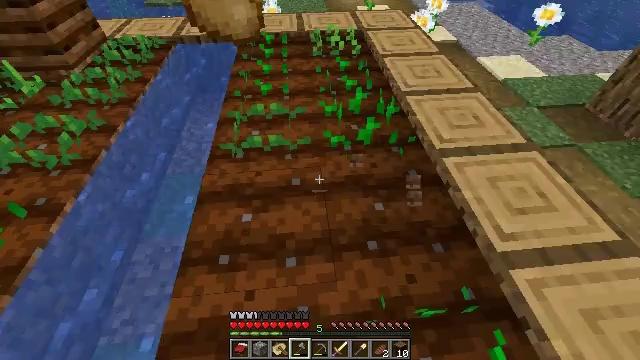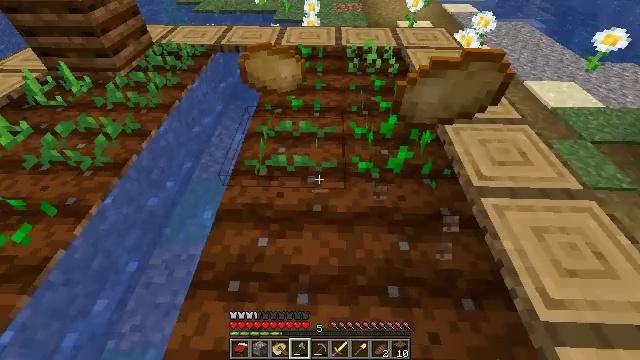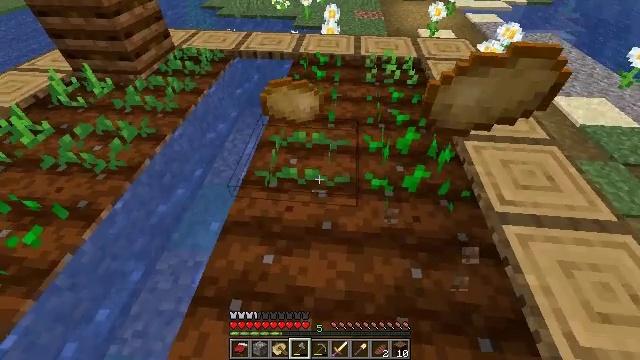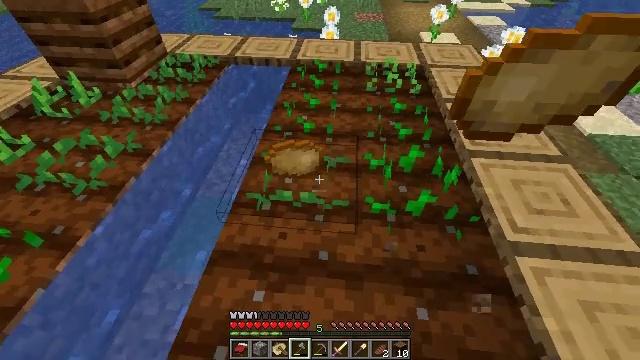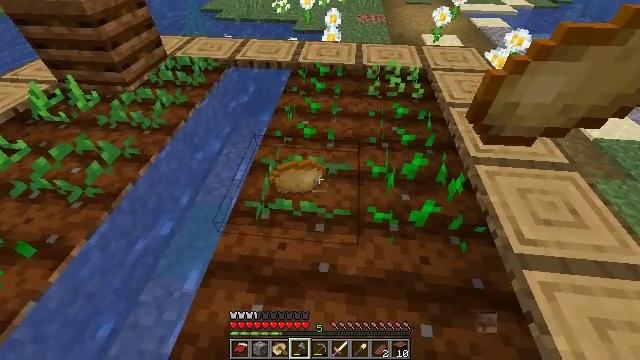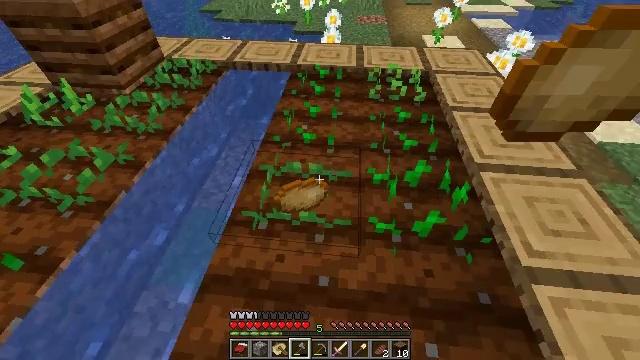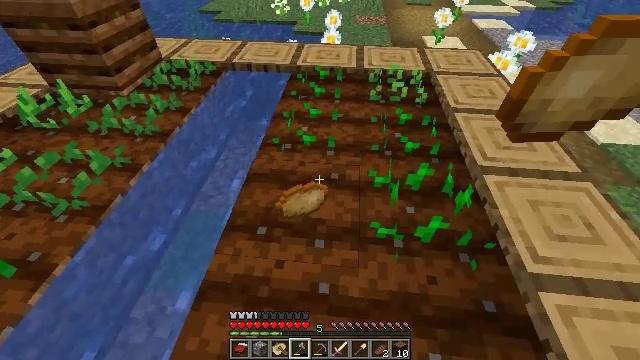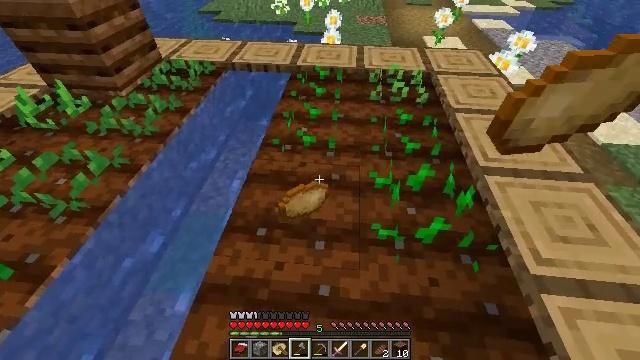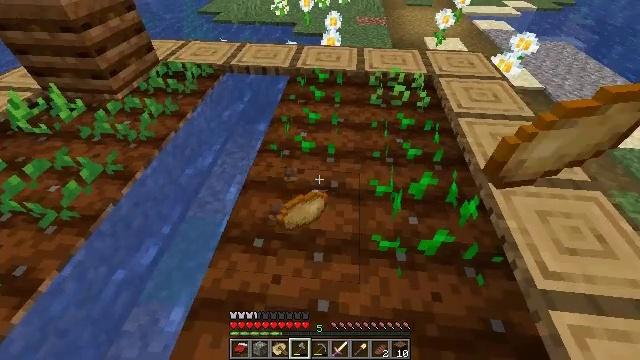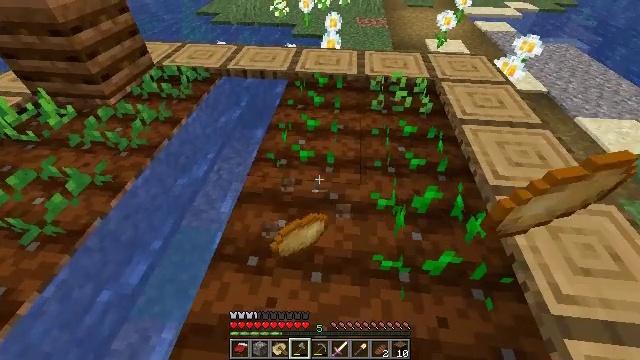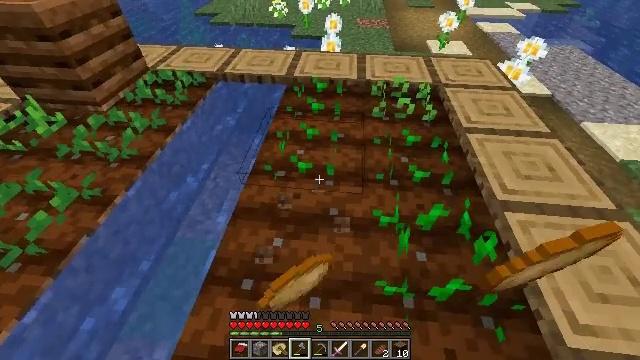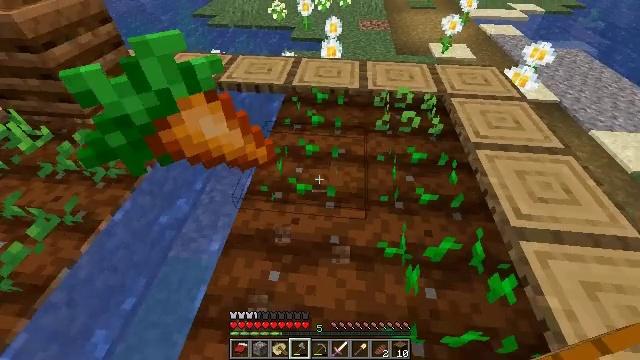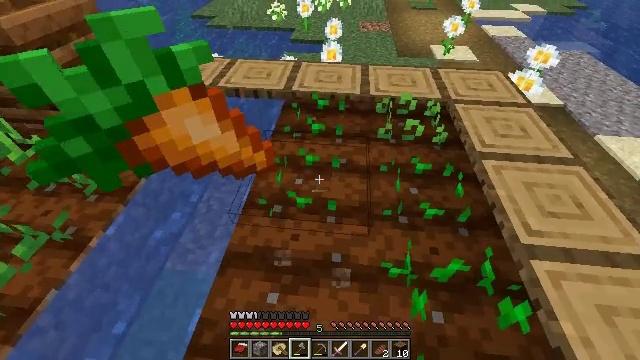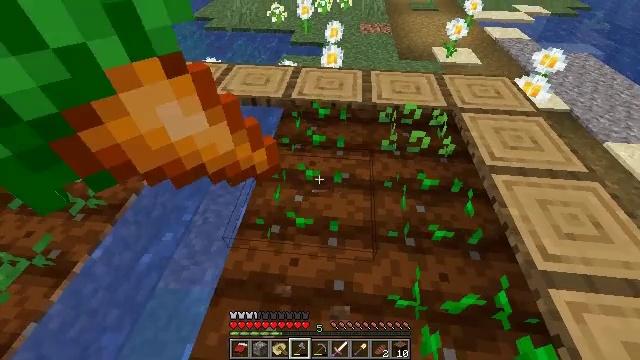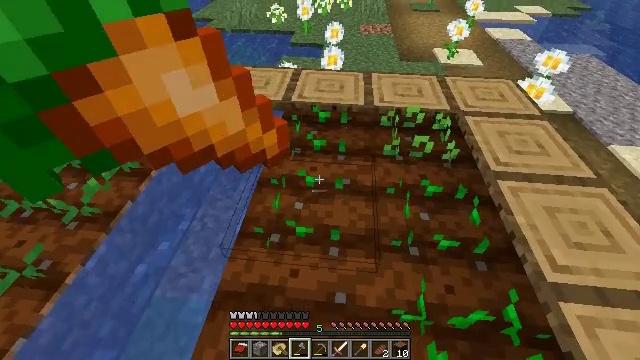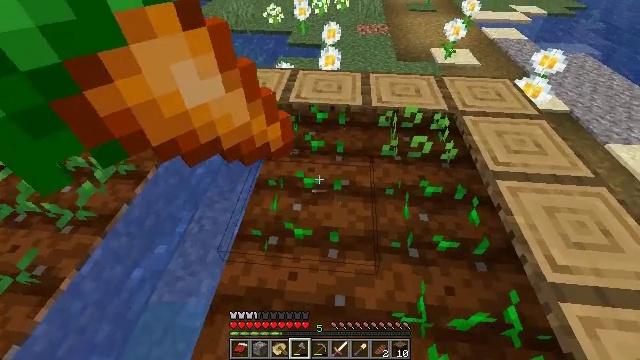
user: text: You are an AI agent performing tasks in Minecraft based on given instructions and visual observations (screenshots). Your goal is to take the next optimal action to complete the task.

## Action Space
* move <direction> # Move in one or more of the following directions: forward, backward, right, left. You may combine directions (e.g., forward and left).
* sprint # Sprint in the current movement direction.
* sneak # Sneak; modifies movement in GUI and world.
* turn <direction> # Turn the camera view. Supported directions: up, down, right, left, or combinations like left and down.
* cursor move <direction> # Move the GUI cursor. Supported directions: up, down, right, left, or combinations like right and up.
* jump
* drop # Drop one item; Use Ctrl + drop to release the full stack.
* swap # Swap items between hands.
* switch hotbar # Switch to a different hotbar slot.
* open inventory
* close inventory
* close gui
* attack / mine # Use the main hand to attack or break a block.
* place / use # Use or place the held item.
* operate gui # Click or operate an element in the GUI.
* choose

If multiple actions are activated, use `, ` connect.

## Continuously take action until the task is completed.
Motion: motion action
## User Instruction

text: Gather carrots from the field.
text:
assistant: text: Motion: move forward, turn left and up
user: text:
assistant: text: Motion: move forward, turn left
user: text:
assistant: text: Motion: move forward
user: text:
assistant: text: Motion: no_op
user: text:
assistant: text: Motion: no_op
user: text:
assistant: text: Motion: attack / mine
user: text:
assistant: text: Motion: attack / mine
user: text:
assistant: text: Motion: move forward, attack / mine
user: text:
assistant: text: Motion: move forward, attack / mine
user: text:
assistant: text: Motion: move forward
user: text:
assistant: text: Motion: move forward
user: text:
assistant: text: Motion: move forward
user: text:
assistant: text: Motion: no_op
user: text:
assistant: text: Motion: no_op
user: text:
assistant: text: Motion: no_op
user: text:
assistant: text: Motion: turn right
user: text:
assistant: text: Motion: turn right and up
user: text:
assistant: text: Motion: move forward, turn right
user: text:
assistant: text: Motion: move forward
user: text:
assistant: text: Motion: move forward
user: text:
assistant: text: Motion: move forward
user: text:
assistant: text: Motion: no_op
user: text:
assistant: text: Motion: no_op
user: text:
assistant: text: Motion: turn right and down
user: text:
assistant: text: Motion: no_op
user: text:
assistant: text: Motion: turn down
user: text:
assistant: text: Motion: no_op
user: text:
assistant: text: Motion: no_op
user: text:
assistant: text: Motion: no_op
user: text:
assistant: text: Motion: turn left and down